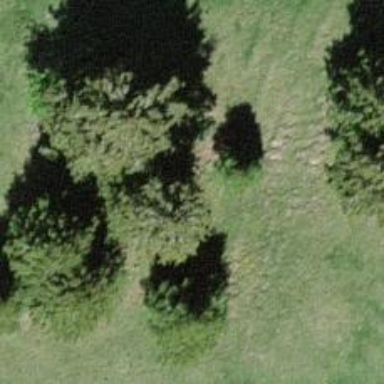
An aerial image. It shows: Needle-leaved tree in its natural environment.